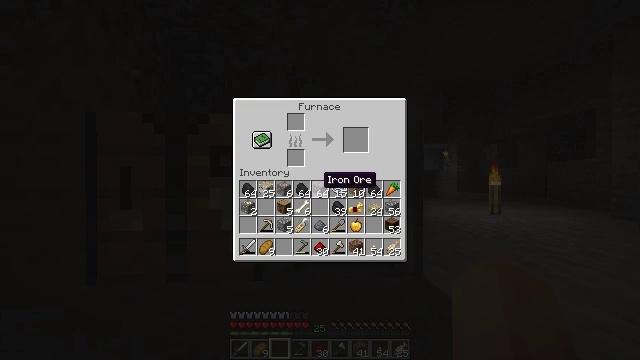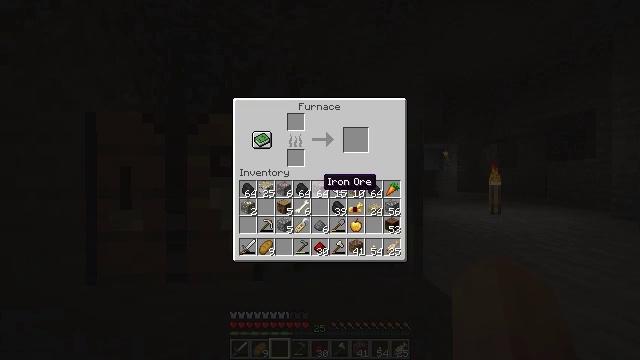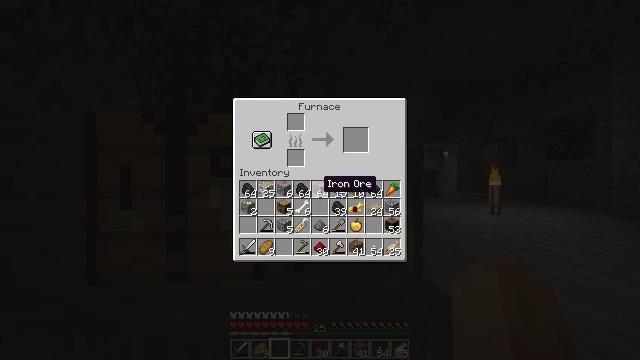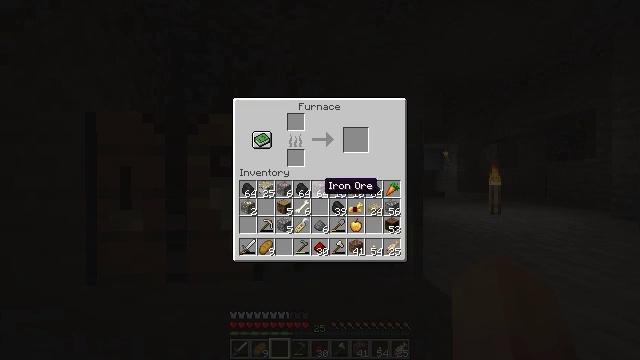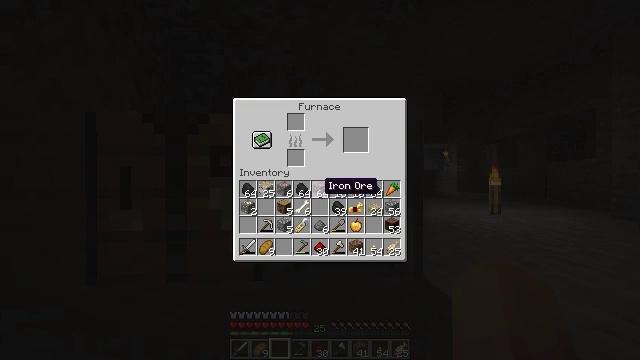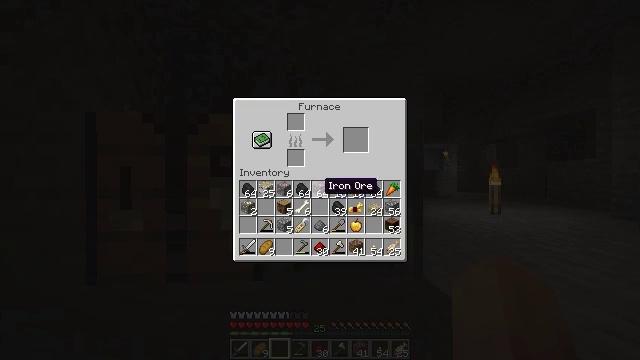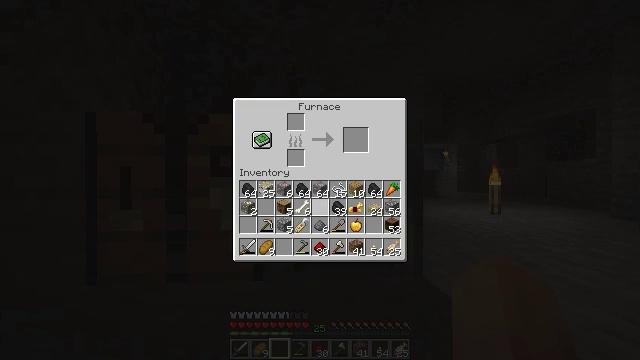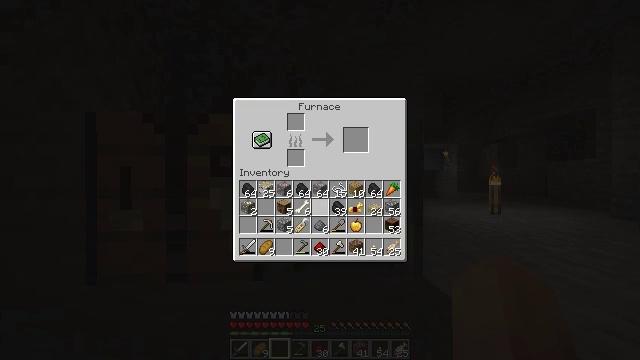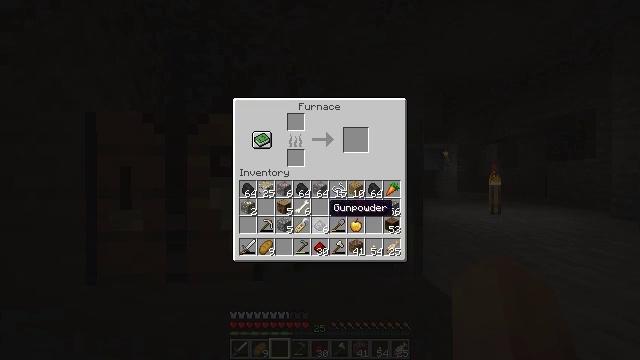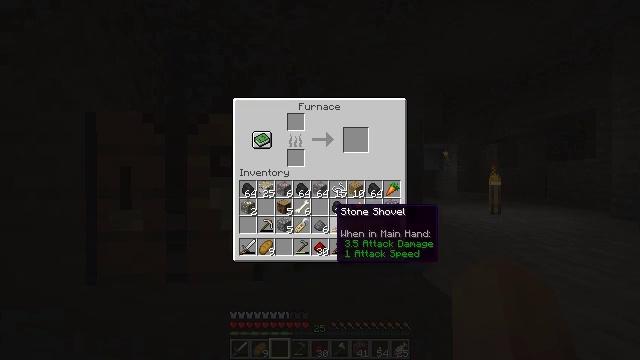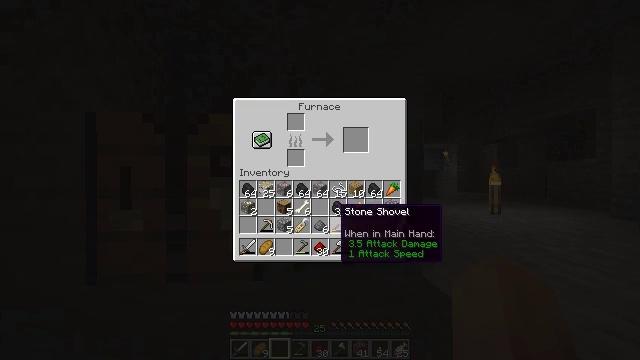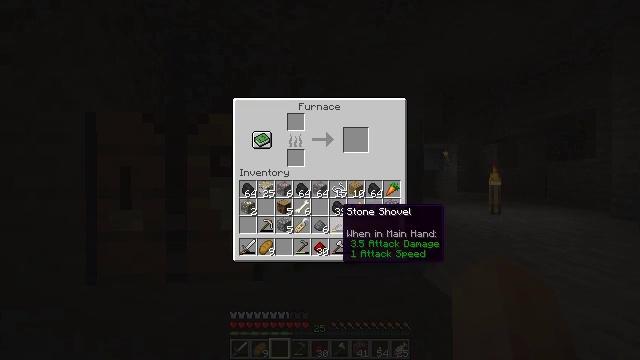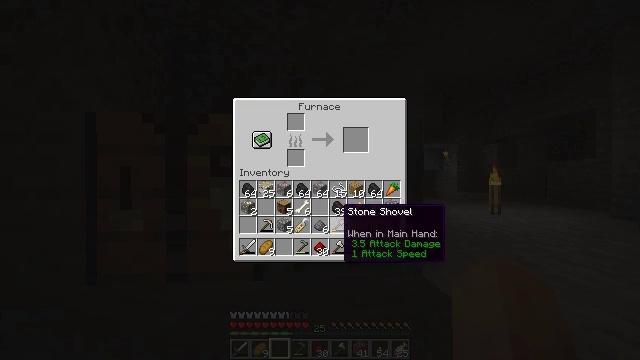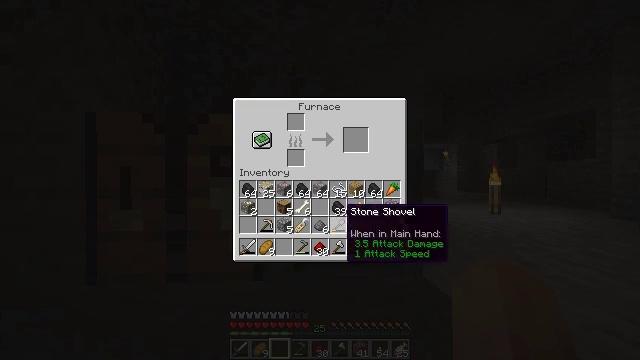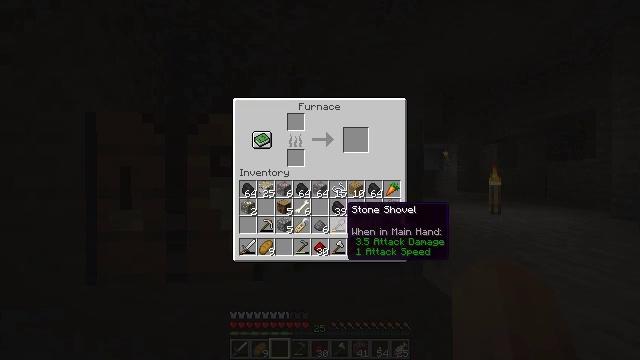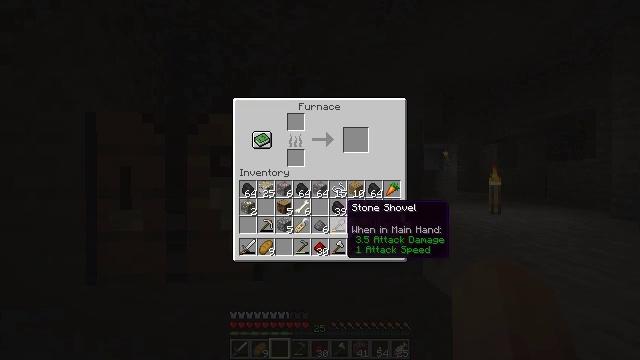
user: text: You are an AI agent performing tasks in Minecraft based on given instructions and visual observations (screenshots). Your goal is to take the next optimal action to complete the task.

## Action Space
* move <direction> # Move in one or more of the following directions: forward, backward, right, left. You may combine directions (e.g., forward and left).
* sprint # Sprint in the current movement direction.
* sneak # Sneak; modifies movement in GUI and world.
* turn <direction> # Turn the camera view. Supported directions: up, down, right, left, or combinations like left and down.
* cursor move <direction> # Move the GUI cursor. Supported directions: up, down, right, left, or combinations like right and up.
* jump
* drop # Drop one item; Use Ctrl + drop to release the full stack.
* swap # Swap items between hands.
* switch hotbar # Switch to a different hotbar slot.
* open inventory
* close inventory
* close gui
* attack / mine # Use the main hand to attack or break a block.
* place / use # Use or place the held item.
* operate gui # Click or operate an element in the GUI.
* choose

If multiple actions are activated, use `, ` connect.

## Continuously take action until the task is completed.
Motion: motion action
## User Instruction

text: Craft a coal block by filling the grid with coal.
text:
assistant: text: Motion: no_op
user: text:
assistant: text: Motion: no_op
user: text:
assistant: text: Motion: no_op
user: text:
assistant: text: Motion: no_op
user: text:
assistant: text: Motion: no_op
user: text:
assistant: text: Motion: no_op
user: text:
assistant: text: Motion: cursor move down
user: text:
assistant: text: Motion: cursor move down
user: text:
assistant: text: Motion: no_op
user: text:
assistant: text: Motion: no_op
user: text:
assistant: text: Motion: no_op
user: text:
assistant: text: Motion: no_op
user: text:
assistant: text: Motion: no_op
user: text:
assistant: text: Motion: no_op
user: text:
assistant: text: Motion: no_op
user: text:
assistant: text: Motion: no_op
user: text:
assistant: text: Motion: no_op
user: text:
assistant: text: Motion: no_op
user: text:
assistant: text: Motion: cursor move left and down
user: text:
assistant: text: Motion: no_op
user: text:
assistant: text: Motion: no_op
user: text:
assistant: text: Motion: no_op
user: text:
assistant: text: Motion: no_op
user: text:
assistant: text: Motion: cursor move left
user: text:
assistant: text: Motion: cursor move left
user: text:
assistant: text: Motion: no_op
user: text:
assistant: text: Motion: no_op
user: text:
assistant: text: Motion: no_op
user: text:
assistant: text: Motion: no_op
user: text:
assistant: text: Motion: cursor move left